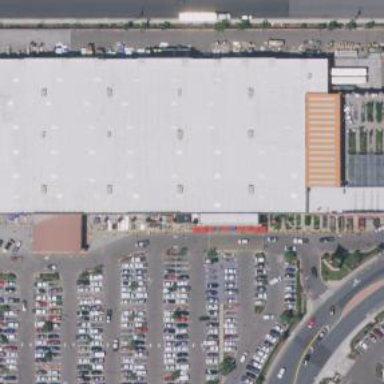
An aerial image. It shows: Retail building.